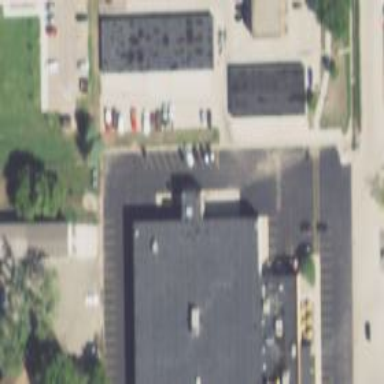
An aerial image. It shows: Retail building.